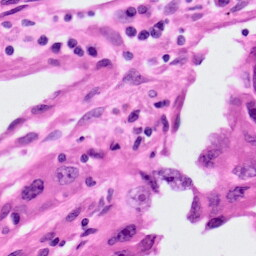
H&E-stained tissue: Lung